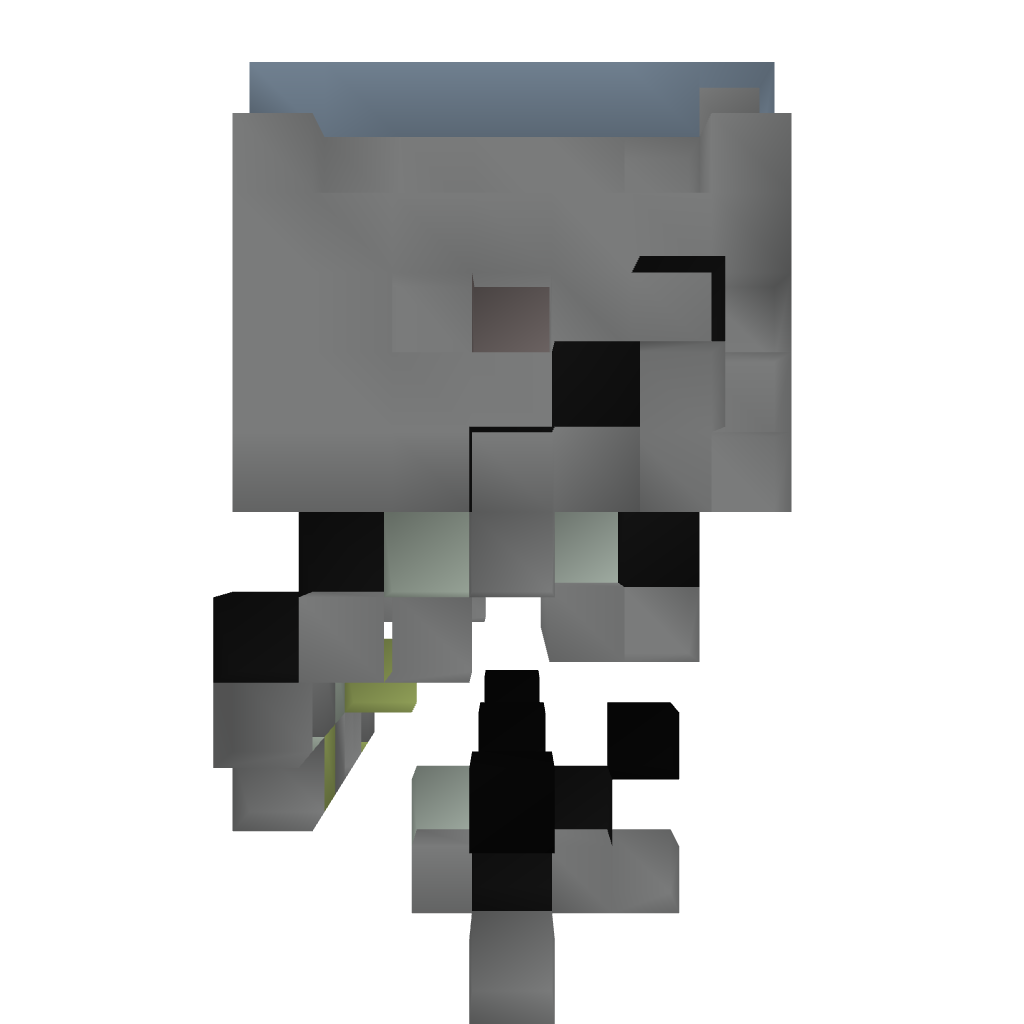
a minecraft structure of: improved  redstone door